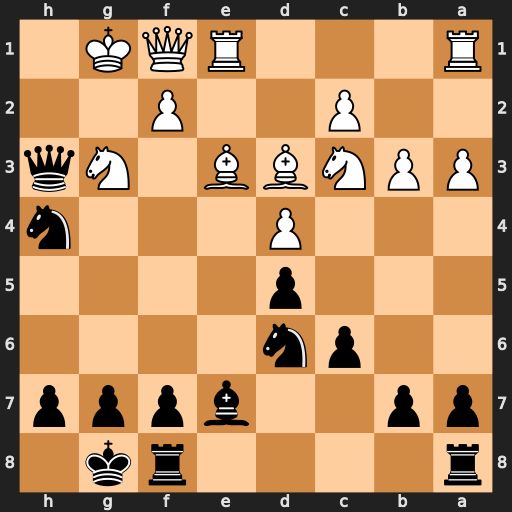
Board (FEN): r4rk1/pp2bppp/2pn4/3p4/3P3n/PPNBB1Nq/2P2P2/R3RQK1
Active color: b
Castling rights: -
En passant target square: -
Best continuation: Nf3#